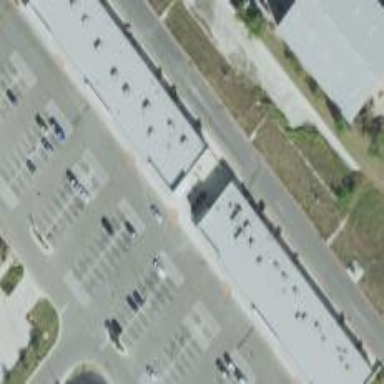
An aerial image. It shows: Retail building.